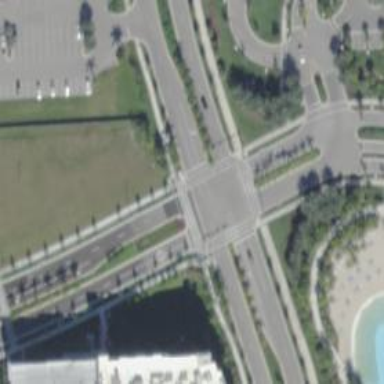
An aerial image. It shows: Unmarked crossing on footway.